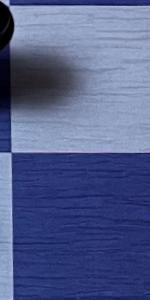
Label: Empty